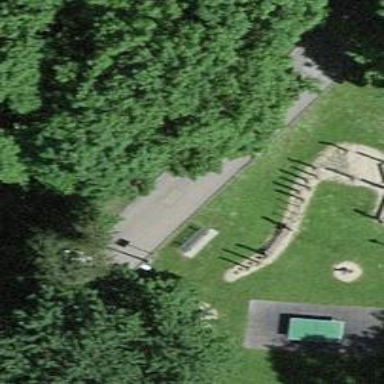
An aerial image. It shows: Bench for seating.